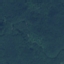
Label: Forest